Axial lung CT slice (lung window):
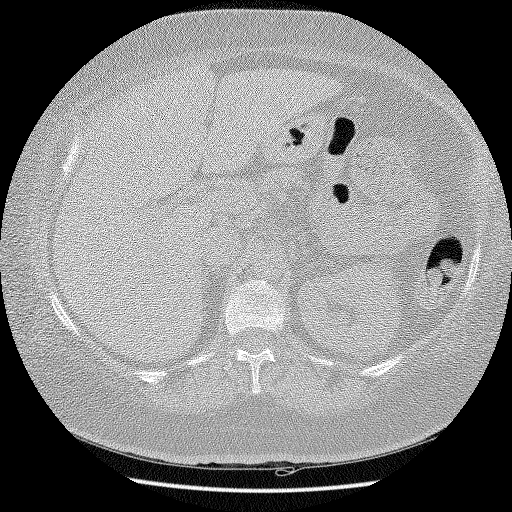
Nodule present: no